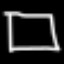
Label: square